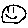
Label: smiley face